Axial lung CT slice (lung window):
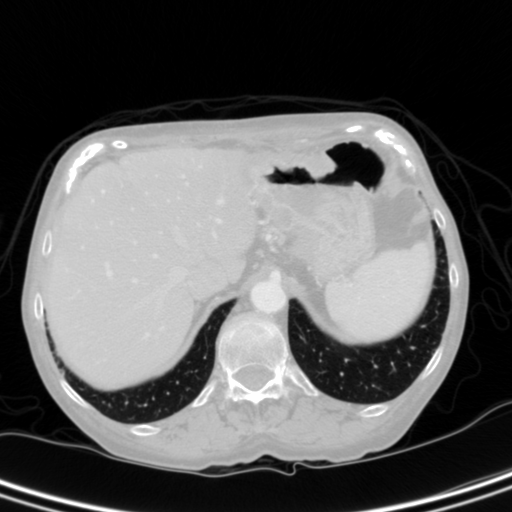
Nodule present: no